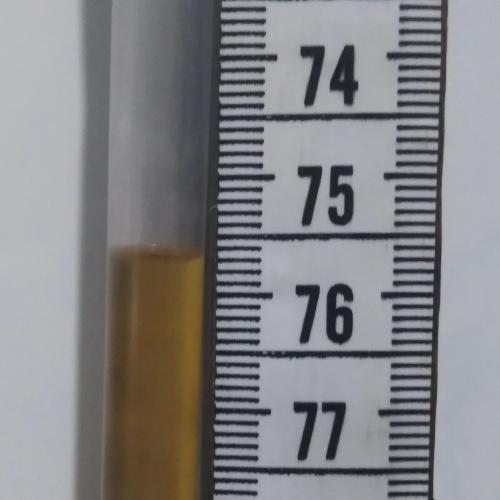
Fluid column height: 75.7 cm